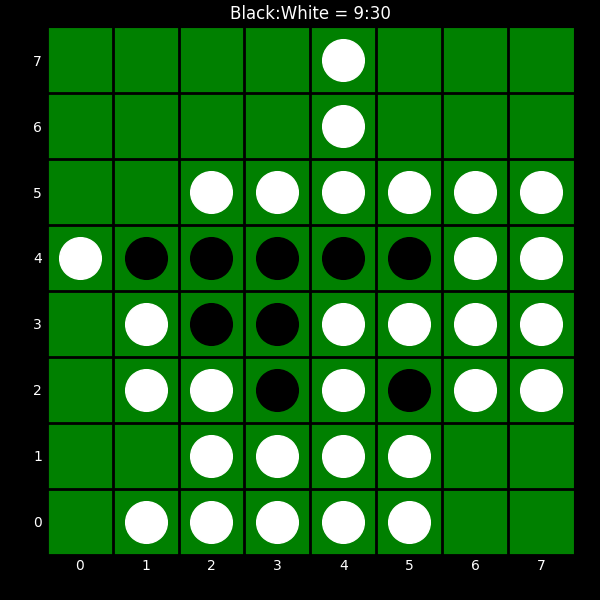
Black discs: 9
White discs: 30